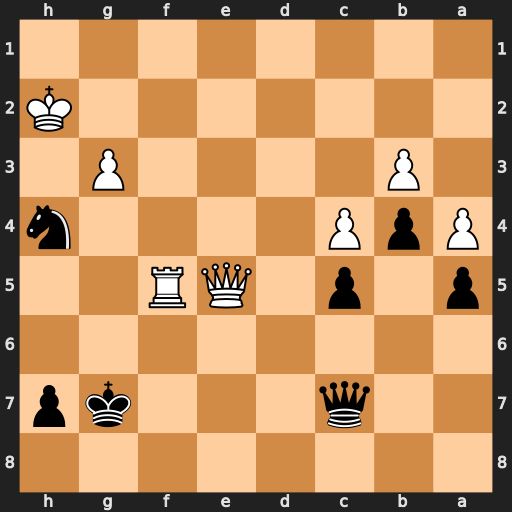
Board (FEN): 8/2q3kp/8/p1p1QR2/PpP4n/1P4P1/7K/8
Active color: b
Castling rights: -
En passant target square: -
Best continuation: Qxe5 Rxe5 Nf3+ Kg2 Nxe5